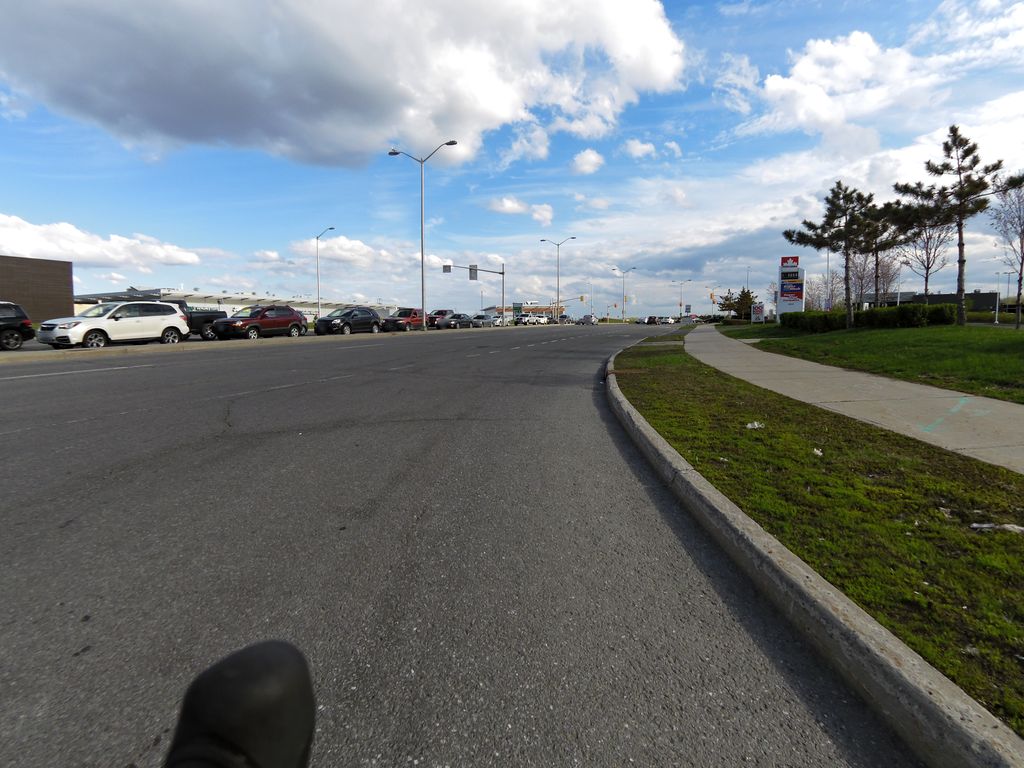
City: ottawa-gatineau